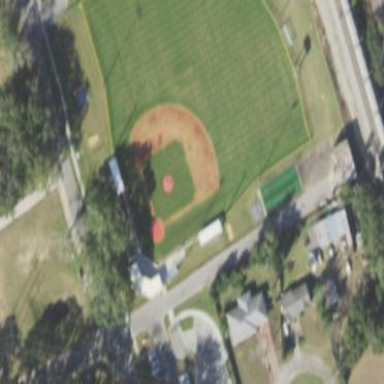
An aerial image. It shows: Baseball pitch for leisure land.